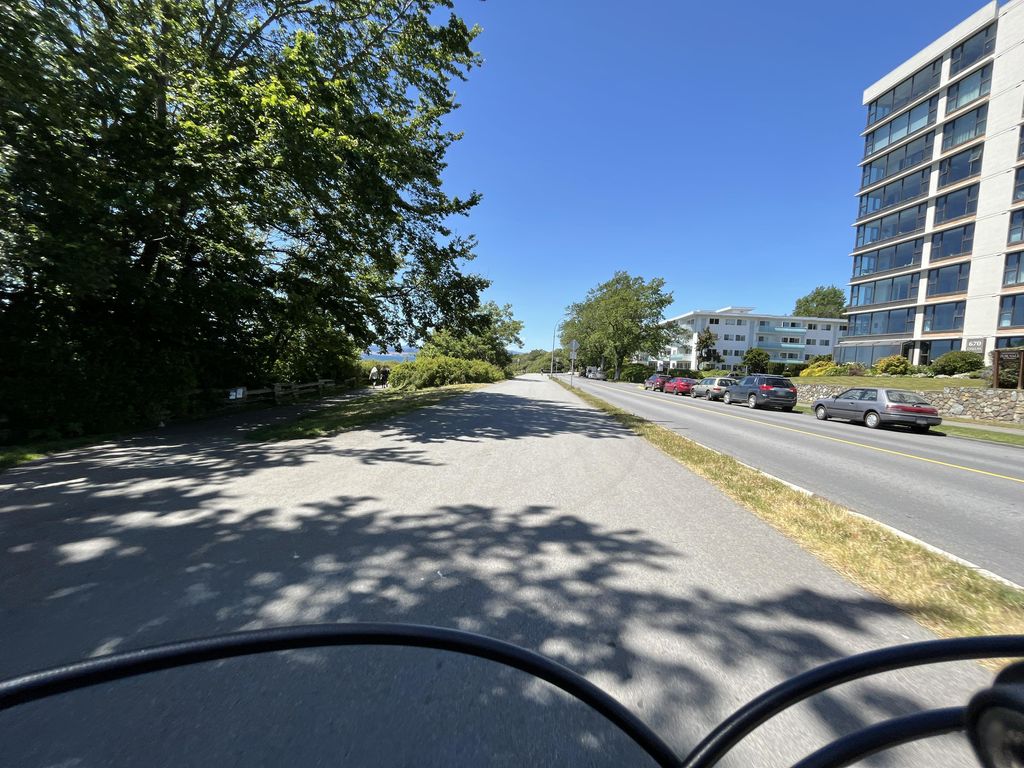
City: victoria